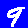
Digit: 9